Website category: sports
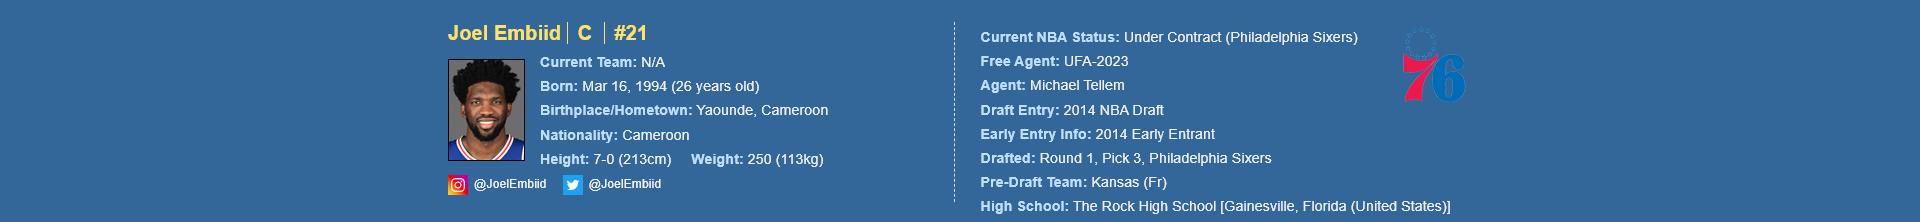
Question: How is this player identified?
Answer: Joel Embiid

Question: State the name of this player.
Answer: Joel Embiid

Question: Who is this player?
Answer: Joel Embiid

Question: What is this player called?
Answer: Joel Embiid

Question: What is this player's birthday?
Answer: Mar 16, 1994

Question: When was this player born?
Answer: Mar 16, 1994

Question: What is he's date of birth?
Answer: Mar 16, 1994

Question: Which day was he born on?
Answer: Mar 16, 1994

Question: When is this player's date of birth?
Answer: Mar 16, 1994

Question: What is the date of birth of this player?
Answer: Mar 16, 1994

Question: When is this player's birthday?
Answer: Mar 16, 1994

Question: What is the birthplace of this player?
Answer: Yaounde, Cameroon

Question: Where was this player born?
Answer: Yaounde, Cameroon

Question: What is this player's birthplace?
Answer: Yaounde, Cameroon

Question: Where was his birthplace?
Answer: Yaounde, Cameroon

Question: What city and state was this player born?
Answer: Yaounde, Cameroon

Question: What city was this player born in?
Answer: Yaounde, Cameroon

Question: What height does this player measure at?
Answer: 7-0 (213cm)

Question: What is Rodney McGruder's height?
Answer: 7-0 (213cm)

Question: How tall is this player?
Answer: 7-0 (213cm)

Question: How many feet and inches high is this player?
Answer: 7-0 (213cm)

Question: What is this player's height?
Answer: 7-0 (213cm)

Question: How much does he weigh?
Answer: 250 (113kg)

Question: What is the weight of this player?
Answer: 250 (113kg)

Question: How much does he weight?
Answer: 250 (113kg)

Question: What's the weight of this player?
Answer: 250 (113kg)

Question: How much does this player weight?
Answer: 250 (113kg)

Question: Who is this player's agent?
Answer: Michael Tellem

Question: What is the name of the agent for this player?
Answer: Michael Tellem

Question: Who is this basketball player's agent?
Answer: Michael Tellem

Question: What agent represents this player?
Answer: Michael Tellem

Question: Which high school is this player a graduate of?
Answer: The Rock High School

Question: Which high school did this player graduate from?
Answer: The Rock High School

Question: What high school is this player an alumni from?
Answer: The Rock High School

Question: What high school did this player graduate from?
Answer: The Rock High School

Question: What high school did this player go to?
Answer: The Rock High School

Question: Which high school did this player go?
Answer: The Rock High School